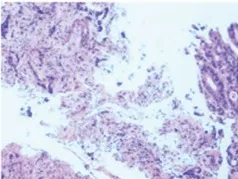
Tissue biopsy confirmed adenocarcinoma of the sigmoid colon.
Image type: pathology (h&e)